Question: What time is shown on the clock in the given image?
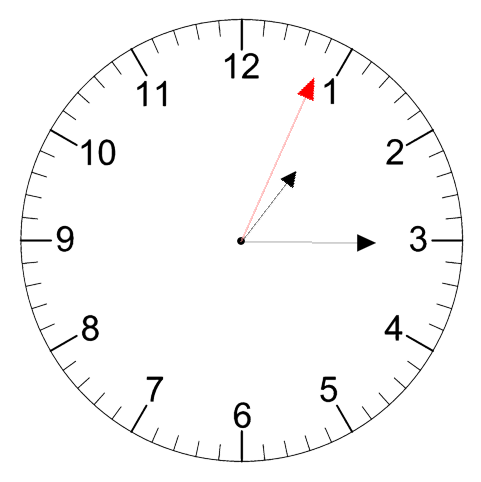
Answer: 01:15:04